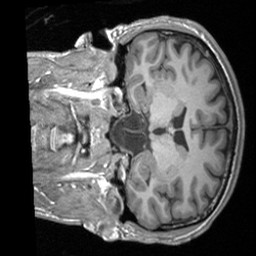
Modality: T1w
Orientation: coronal
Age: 22
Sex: male
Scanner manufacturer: siemens
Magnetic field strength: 3 T
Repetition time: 1.9 s
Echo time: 0.00226 s